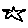
Label: star